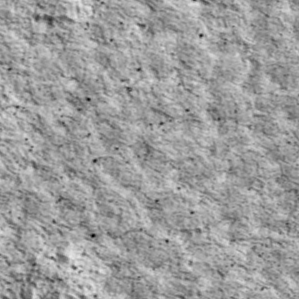
Label: non_frost